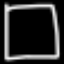
Label: square